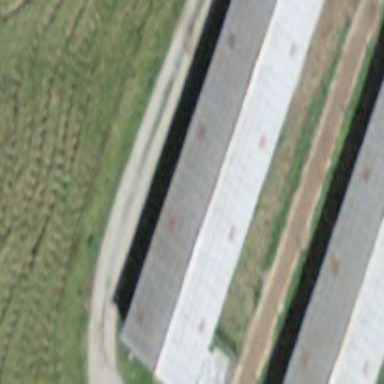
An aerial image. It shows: Stable building.